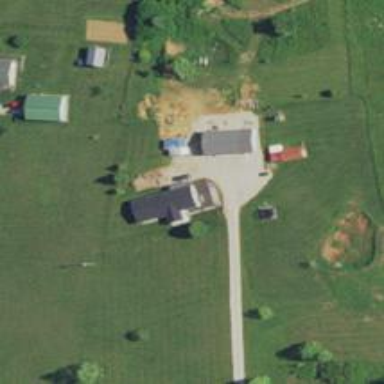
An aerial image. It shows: Driveway.